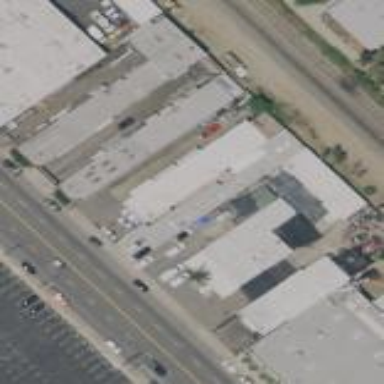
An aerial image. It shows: Retail building.